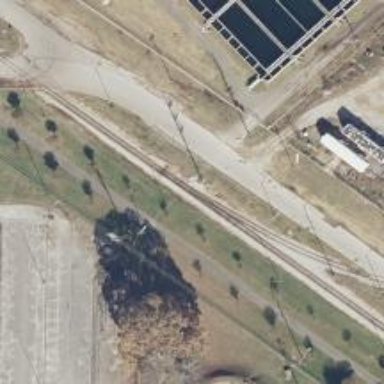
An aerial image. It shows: Power pole.